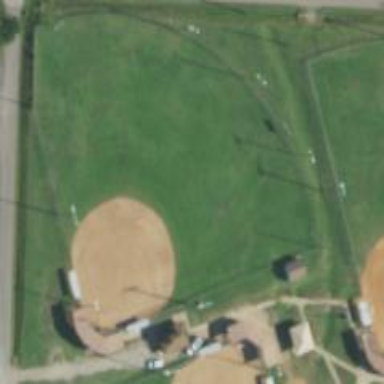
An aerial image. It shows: Baseball pitch for leisure and sports activities.